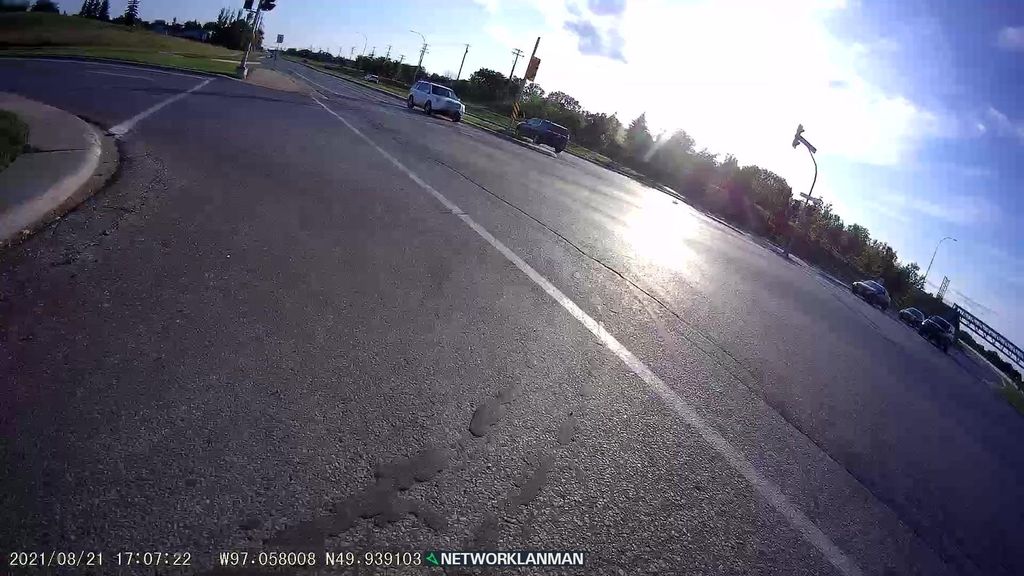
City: winnipeg